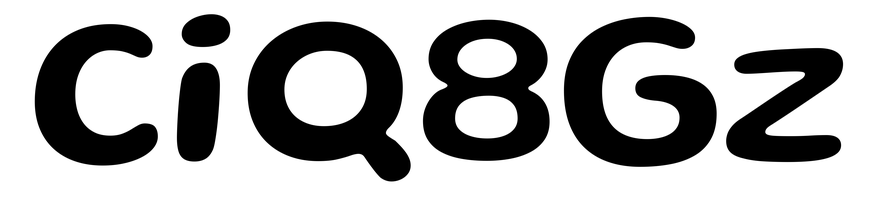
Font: Gluten_Medium